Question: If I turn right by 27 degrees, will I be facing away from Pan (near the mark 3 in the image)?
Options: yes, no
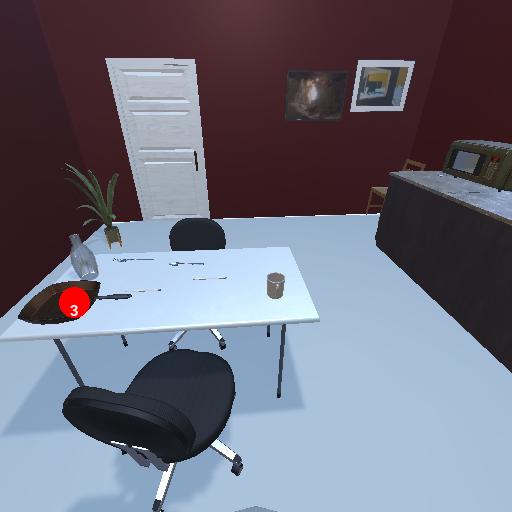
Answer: yes